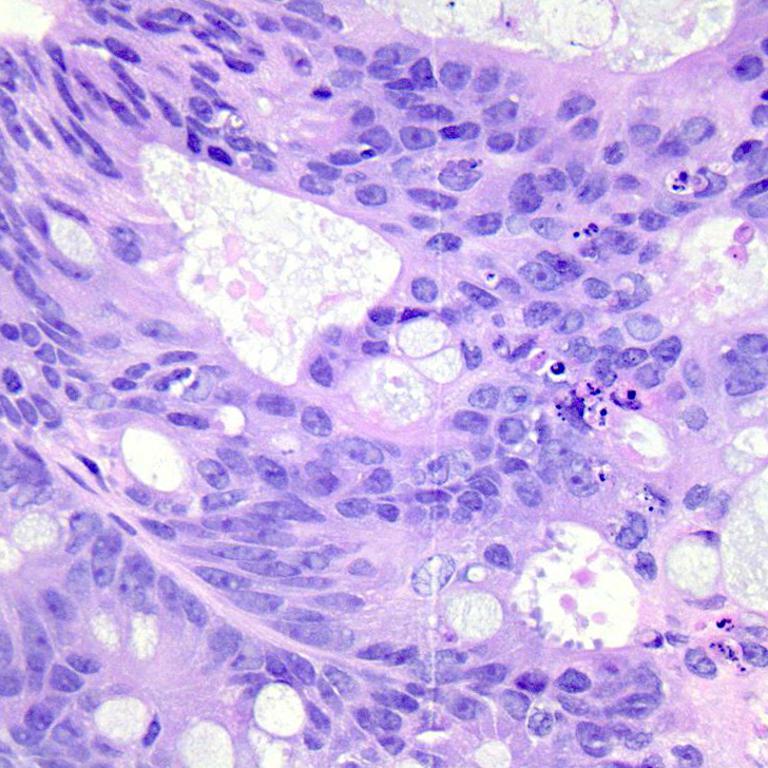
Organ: colon
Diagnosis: adenocarcinomas